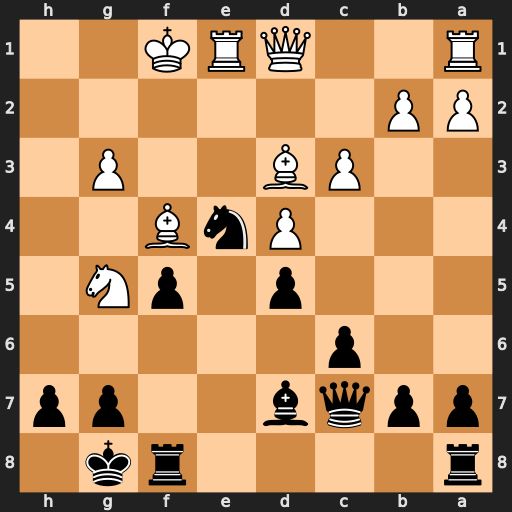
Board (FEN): r4rk1/ppqb2pp/2p5/3p1pN1/3PnB2/2PB2P1/PP6/R2QRK2
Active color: b
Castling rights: -
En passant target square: -
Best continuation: Nxg3+ Bxg3 Qxg3 Qh5 Qxd3+